Question: I am trying to create a Table that shall contain some columns with basic facts on the left and on the right side there shall be some columns that can be tabbed. Something like this:

So the Question is, how to do this?
I could personaly think of two solutions, but I actually don't like both:
- -
So actually I don't like both solutions. Maybe there is a better solution to this?
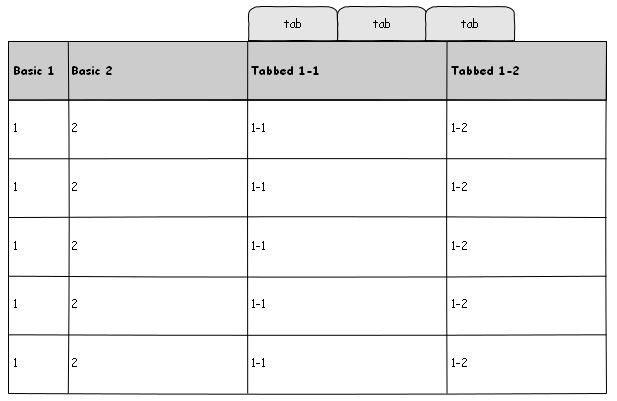
Answer: Perhaps you could give the columns that belong to each tab their own unique class, e.g. '.tab1-columns', '.tab2-columns', etc. Then, you could show or hide the column depending on the active tab. The tabs, however, would exist outside of the table. Alternatively, you could pt the tabs into a pseudo- header row above the actual table header row, with the first header cell spanning those cells that shouldn't be "tabbed". However, I believe leaving the tabs outside of the table would be a bit more semantic in nature.
HTH.